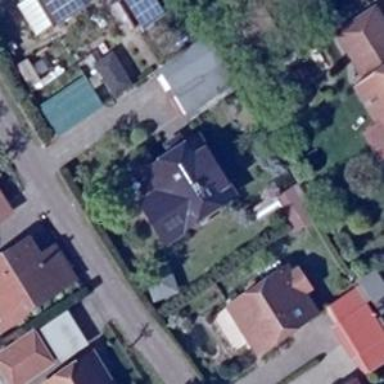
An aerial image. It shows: Detached building.